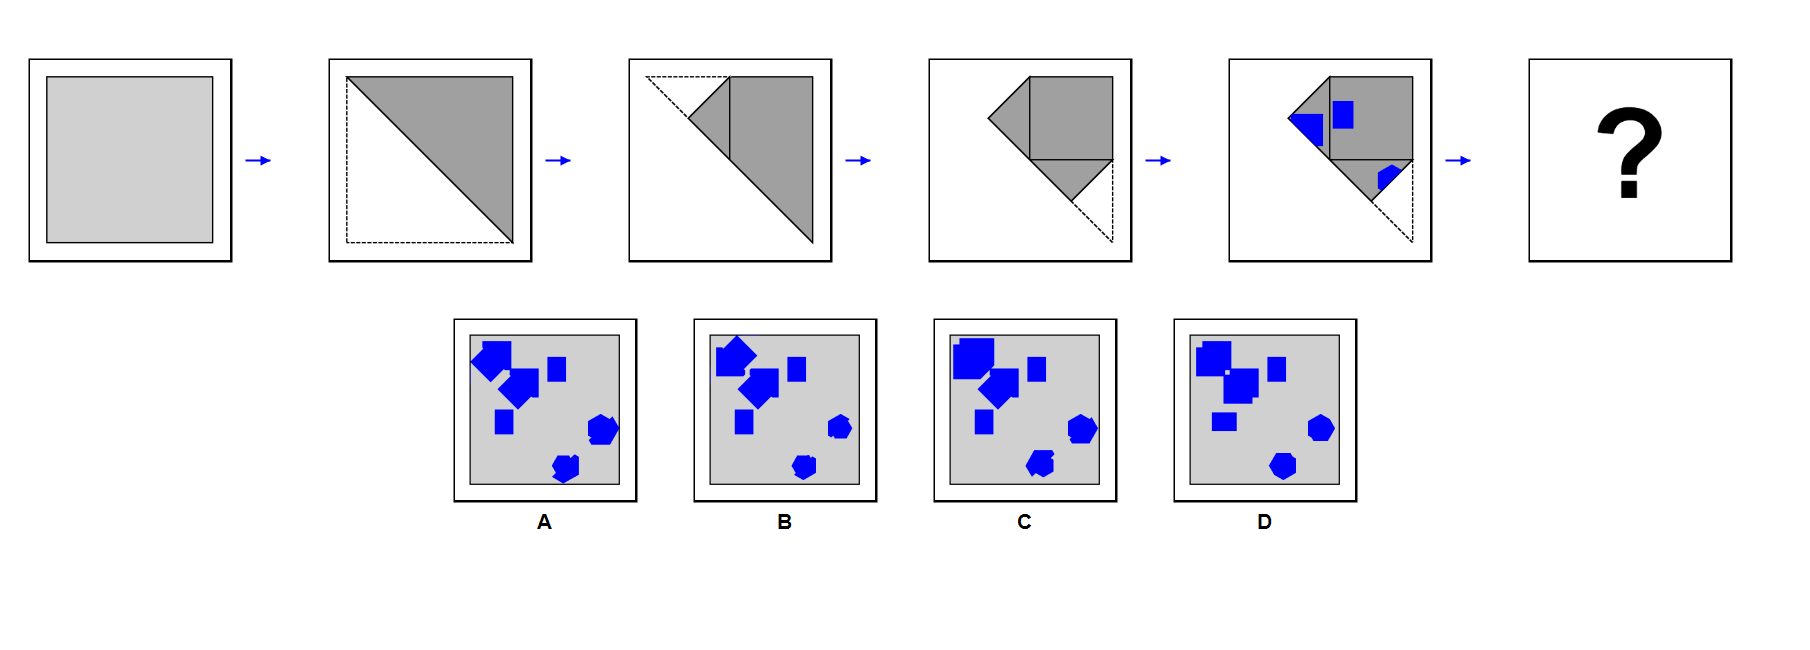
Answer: D